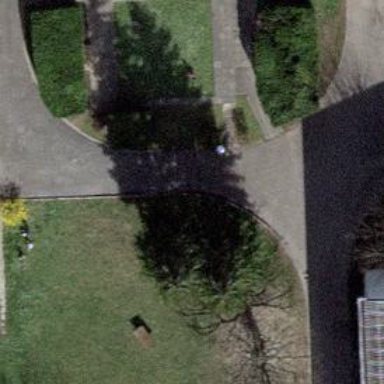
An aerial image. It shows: Evergreen needle-leaved tree.